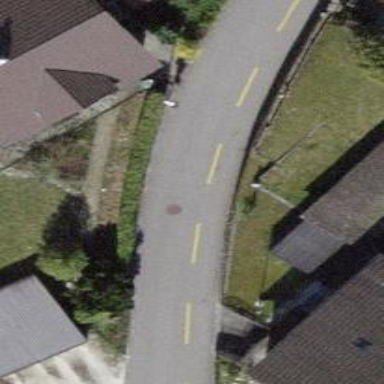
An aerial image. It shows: Cycleway.